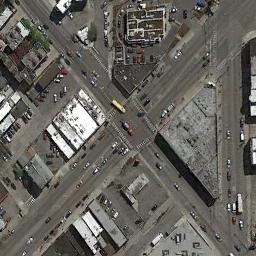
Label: intersection